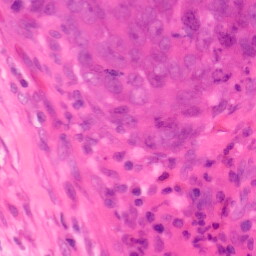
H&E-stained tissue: Colon